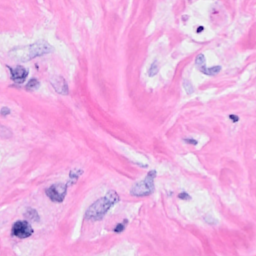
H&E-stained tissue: Breast